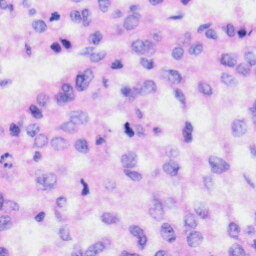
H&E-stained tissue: Liver